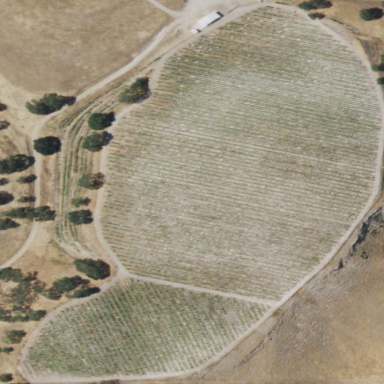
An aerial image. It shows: Unique farmland with vineyard crops of grapes.